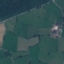
Label: Pasture